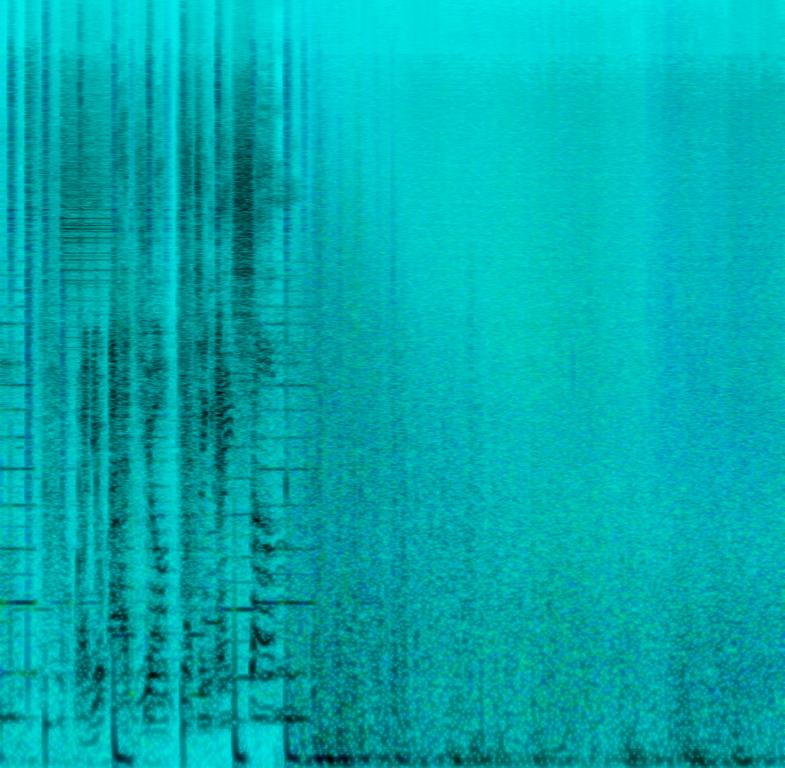
This is an outro for a kids song. The song features quirky male vocals. Right after the end of the phrase, thunderstorm sounds start to play in the background as well as ocean SFX.